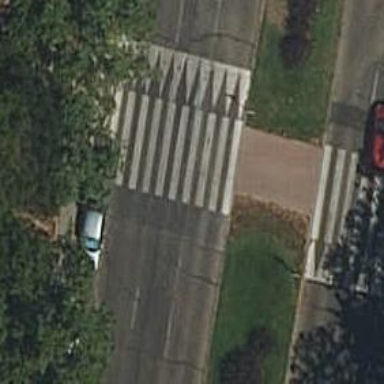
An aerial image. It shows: Uncontrolled zebra crossing with traffic-calming table and pedestrian island.